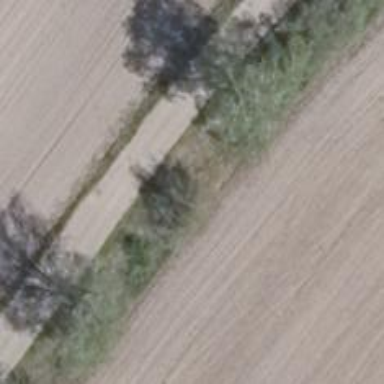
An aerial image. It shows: Row of trees in natural setting.